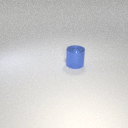
large blue metal cylinder